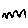
Label: zigzag